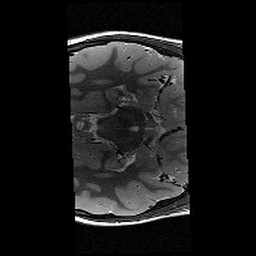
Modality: T2w
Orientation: axial
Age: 10
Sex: male
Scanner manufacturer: siemens
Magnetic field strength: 3 T
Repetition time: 9.23 s
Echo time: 0.067 s